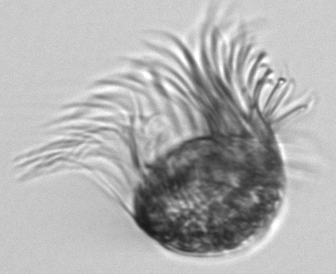
Label: Pelagostrobilidium